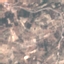
Land use / land cover class: PermanentCrop